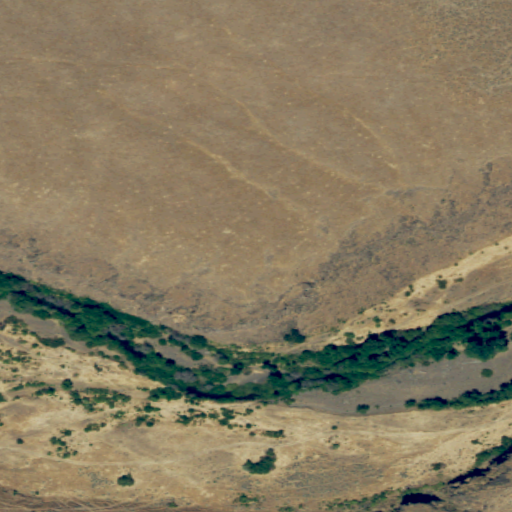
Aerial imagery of cliff(s) in Washington named Hole in the Wall containing grassland and shrub